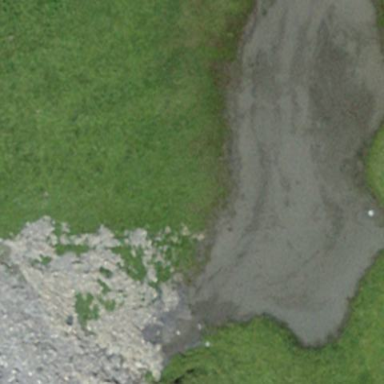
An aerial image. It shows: Pond with natural water.